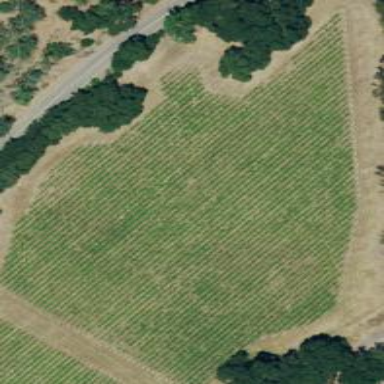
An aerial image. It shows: Vineyard where grapes are grown.